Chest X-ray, PA view. Patient: 42 years old, sex M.
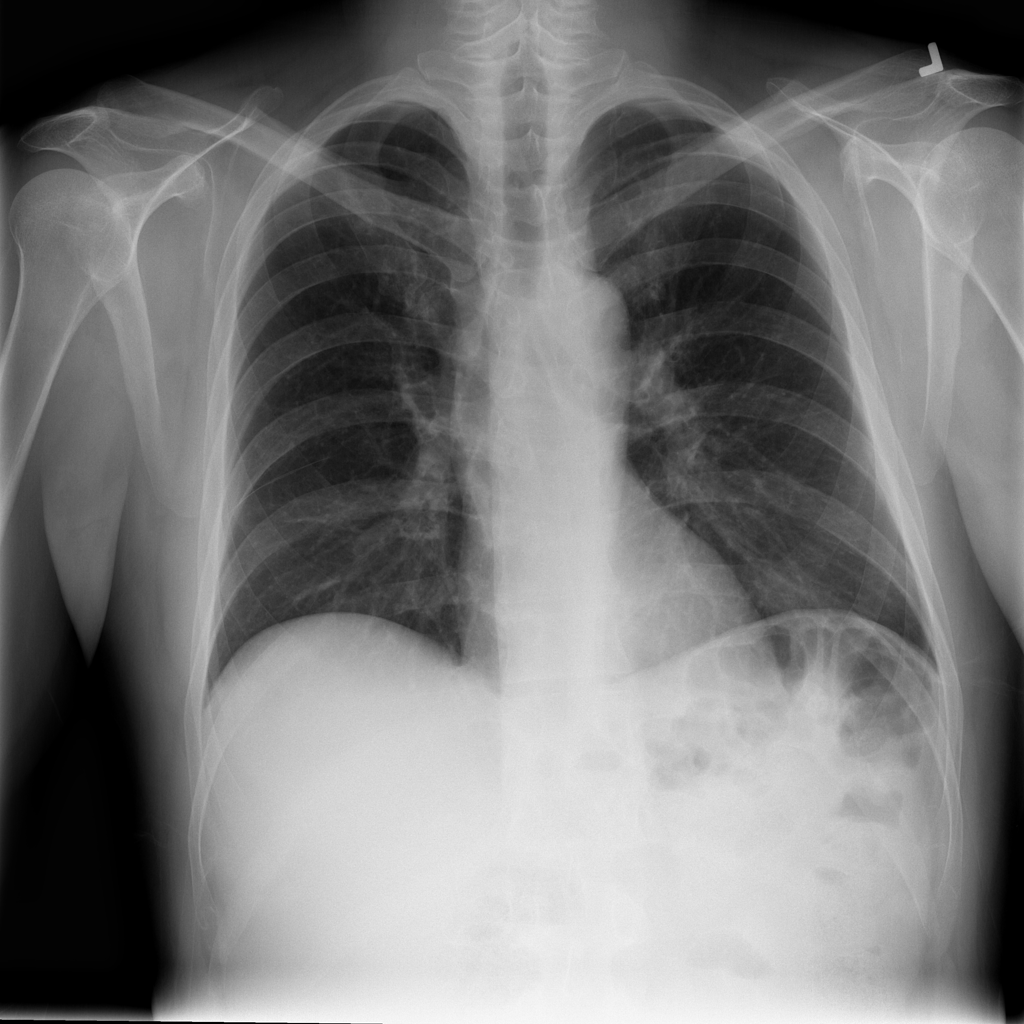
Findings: No Finding